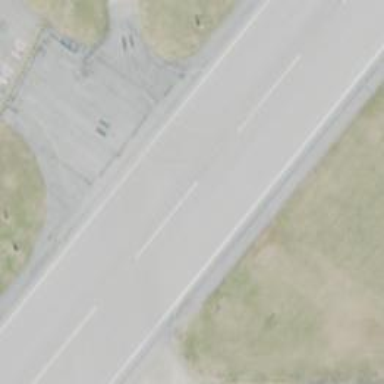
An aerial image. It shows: Image of taxiway at airport.